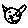
Label: cat